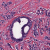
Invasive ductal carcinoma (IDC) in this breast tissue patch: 1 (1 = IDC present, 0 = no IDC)